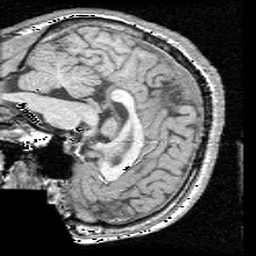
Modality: T1w
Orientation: sagittal
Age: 18
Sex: male